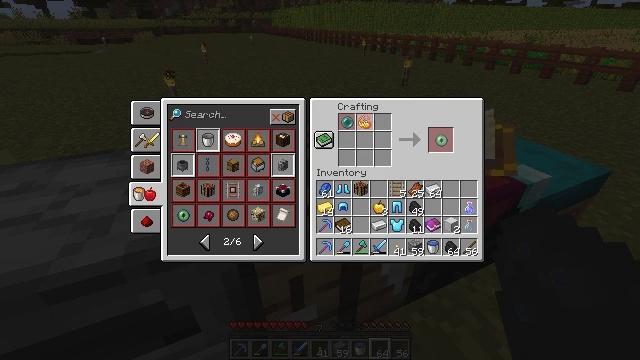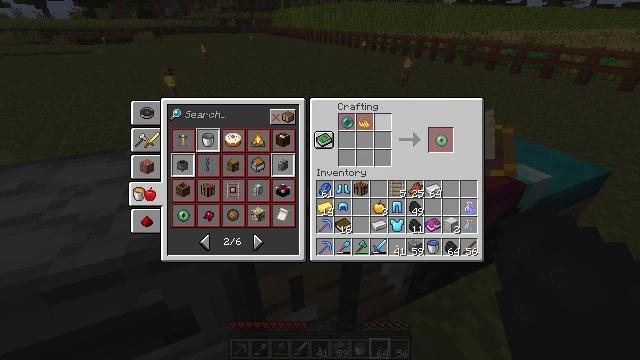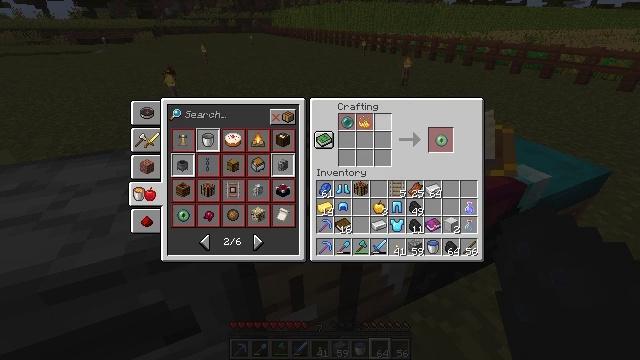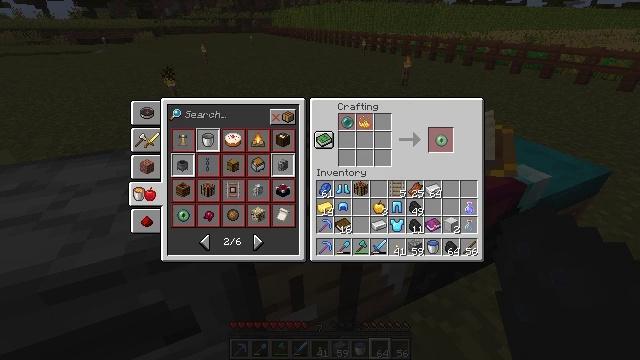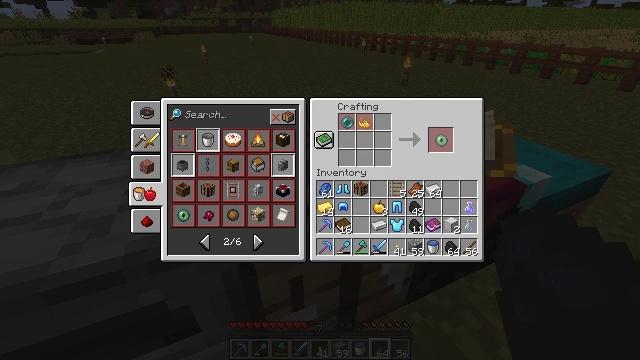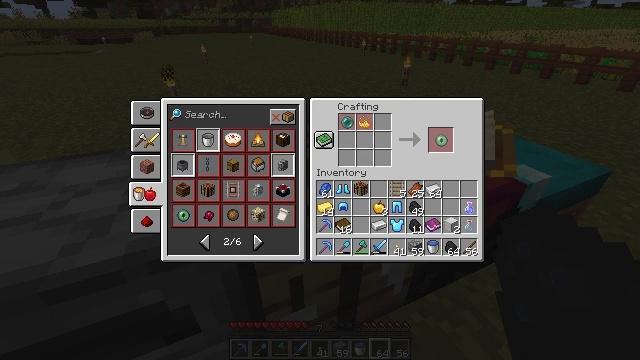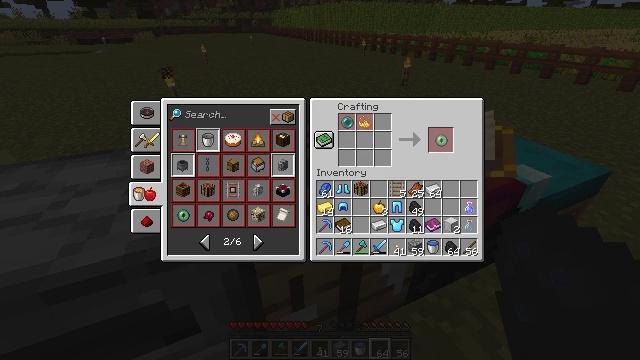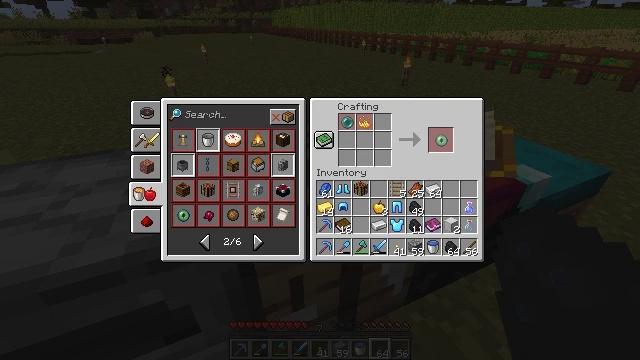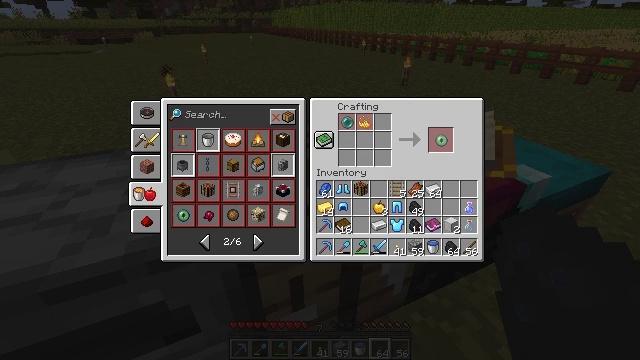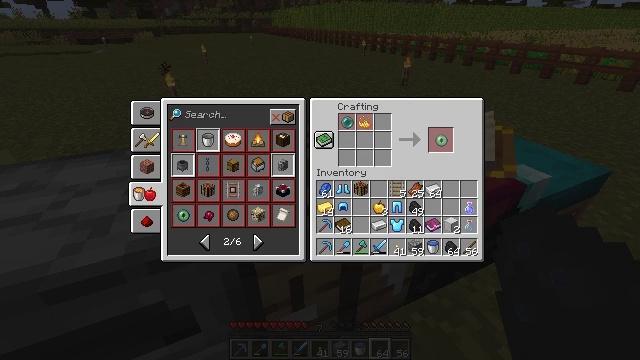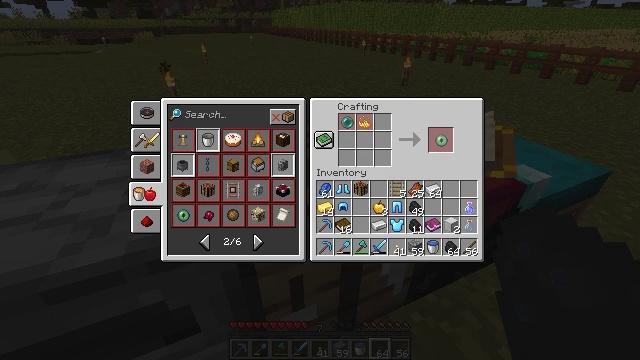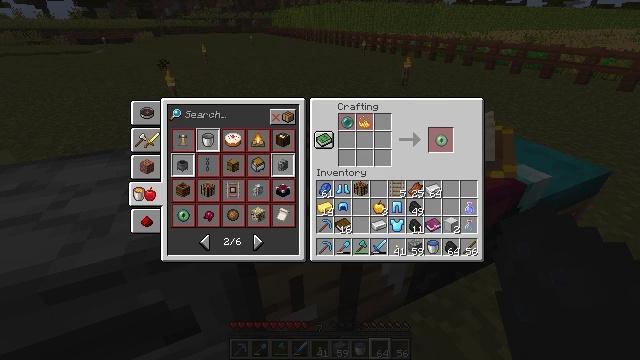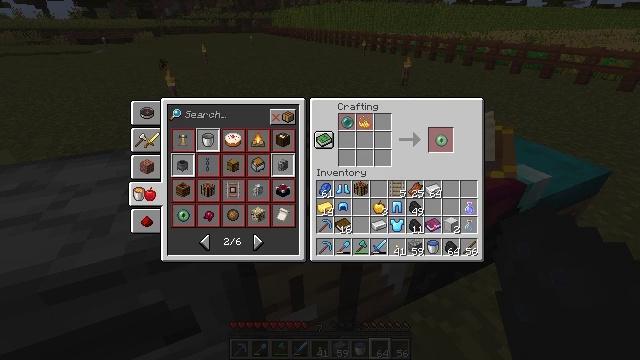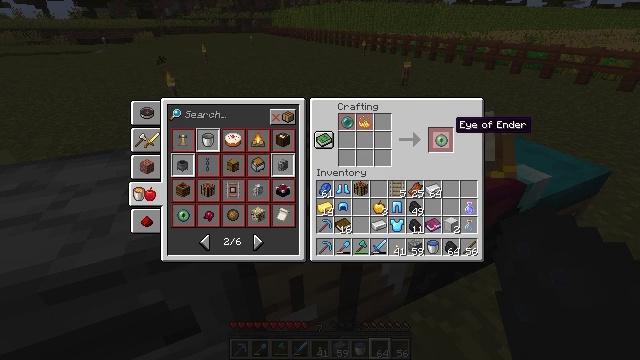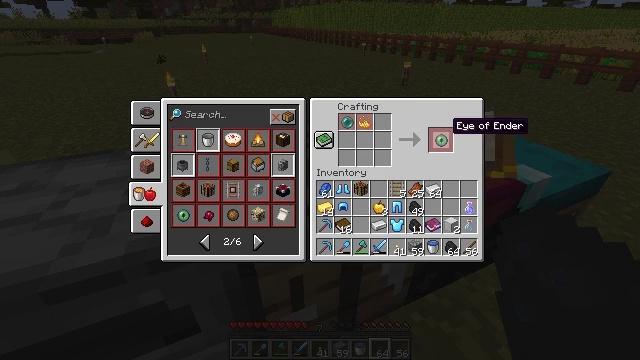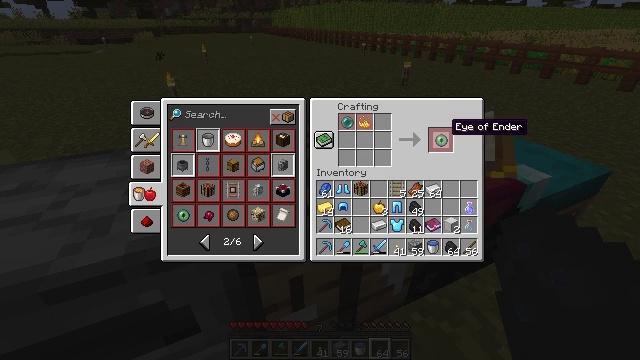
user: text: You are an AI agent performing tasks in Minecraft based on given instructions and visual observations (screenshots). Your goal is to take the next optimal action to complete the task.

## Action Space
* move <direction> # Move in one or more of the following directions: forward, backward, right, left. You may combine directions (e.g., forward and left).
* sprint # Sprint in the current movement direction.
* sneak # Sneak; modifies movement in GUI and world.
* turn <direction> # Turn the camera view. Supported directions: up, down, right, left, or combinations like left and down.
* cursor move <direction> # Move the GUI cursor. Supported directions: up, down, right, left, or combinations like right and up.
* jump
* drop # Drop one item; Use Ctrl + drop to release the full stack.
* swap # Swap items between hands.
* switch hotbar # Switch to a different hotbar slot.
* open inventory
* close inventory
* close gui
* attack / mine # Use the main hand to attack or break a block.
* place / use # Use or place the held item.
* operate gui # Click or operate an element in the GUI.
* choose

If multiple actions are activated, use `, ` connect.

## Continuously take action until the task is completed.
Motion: motion action
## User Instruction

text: Open your crafting grid to make a fermented spider eye.
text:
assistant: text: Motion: cursor move right
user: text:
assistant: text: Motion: no_op
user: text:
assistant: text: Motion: cursor move right
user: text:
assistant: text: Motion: cursor move right
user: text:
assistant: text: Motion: cursor move right
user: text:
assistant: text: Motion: no_op
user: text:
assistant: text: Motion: cursor move right
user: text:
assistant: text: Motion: cursor move right
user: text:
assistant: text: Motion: no_op
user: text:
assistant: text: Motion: no_op
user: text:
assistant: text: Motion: no_op
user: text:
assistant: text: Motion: no_op
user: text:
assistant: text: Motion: no_op
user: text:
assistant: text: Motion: no_op
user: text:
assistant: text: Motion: no_op
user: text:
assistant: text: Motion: no_op
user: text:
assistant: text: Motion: no_op
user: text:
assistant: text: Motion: no_op
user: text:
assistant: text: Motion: no_op
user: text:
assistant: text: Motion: no_op
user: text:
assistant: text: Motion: no_op
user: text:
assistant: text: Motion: no_op
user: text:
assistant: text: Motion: no_op
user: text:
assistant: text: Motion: no_op
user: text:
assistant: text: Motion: no_op
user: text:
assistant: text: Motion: no_op
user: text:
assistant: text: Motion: no_op
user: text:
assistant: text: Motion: no_op
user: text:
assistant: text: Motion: no_op
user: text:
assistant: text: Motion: no_op